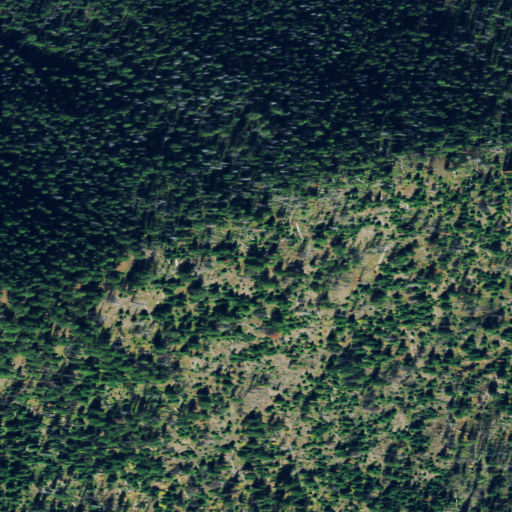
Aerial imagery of mountain in Montana named Table Hill containing only evergreen forest